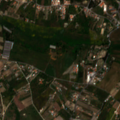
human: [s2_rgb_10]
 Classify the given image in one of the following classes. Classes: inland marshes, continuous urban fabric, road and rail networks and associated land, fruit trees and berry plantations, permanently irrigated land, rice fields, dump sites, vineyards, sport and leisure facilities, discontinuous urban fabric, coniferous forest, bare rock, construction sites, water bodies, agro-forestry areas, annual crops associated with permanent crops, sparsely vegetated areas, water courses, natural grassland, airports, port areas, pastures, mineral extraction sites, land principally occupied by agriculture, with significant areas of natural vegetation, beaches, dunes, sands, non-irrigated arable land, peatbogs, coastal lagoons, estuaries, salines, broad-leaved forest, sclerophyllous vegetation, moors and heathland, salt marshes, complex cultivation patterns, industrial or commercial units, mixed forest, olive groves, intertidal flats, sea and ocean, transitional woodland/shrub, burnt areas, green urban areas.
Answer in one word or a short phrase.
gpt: discontinuous urban fabric, complex cultivation patterns, land principally occupied by agriculture, with significant areas of natural vegetation